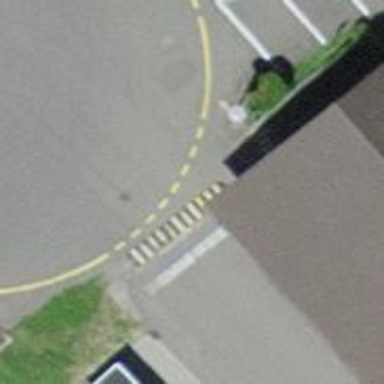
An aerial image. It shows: Bump for traffic calming.